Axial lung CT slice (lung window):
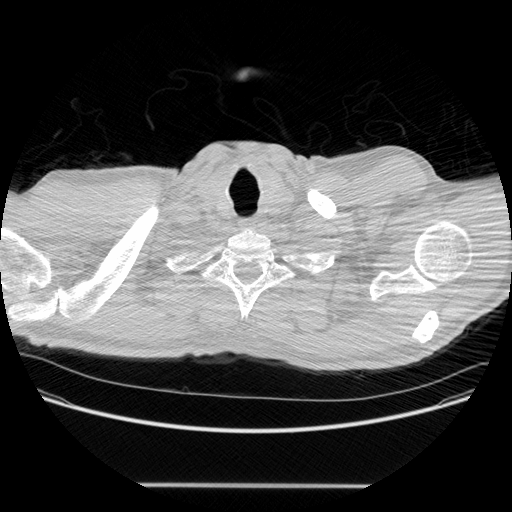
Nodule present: no